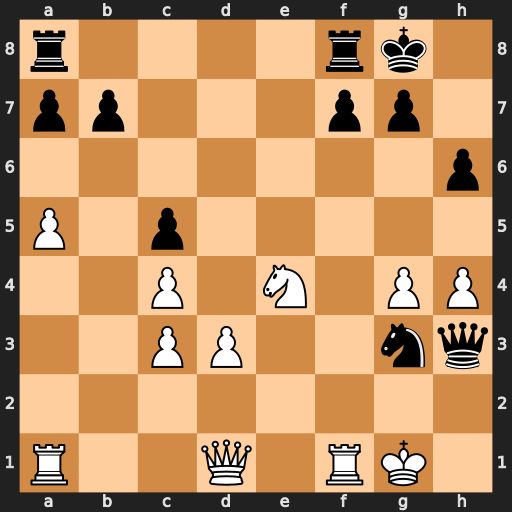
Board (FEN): r4rk1/pp3pp1/7p/P1p5/2P1N1PP/2PP2nq/8/R2Q1RK1
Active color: w
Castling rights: -
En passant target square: -
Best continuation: Qf3 Qxf1+ Rxf1